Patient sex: M
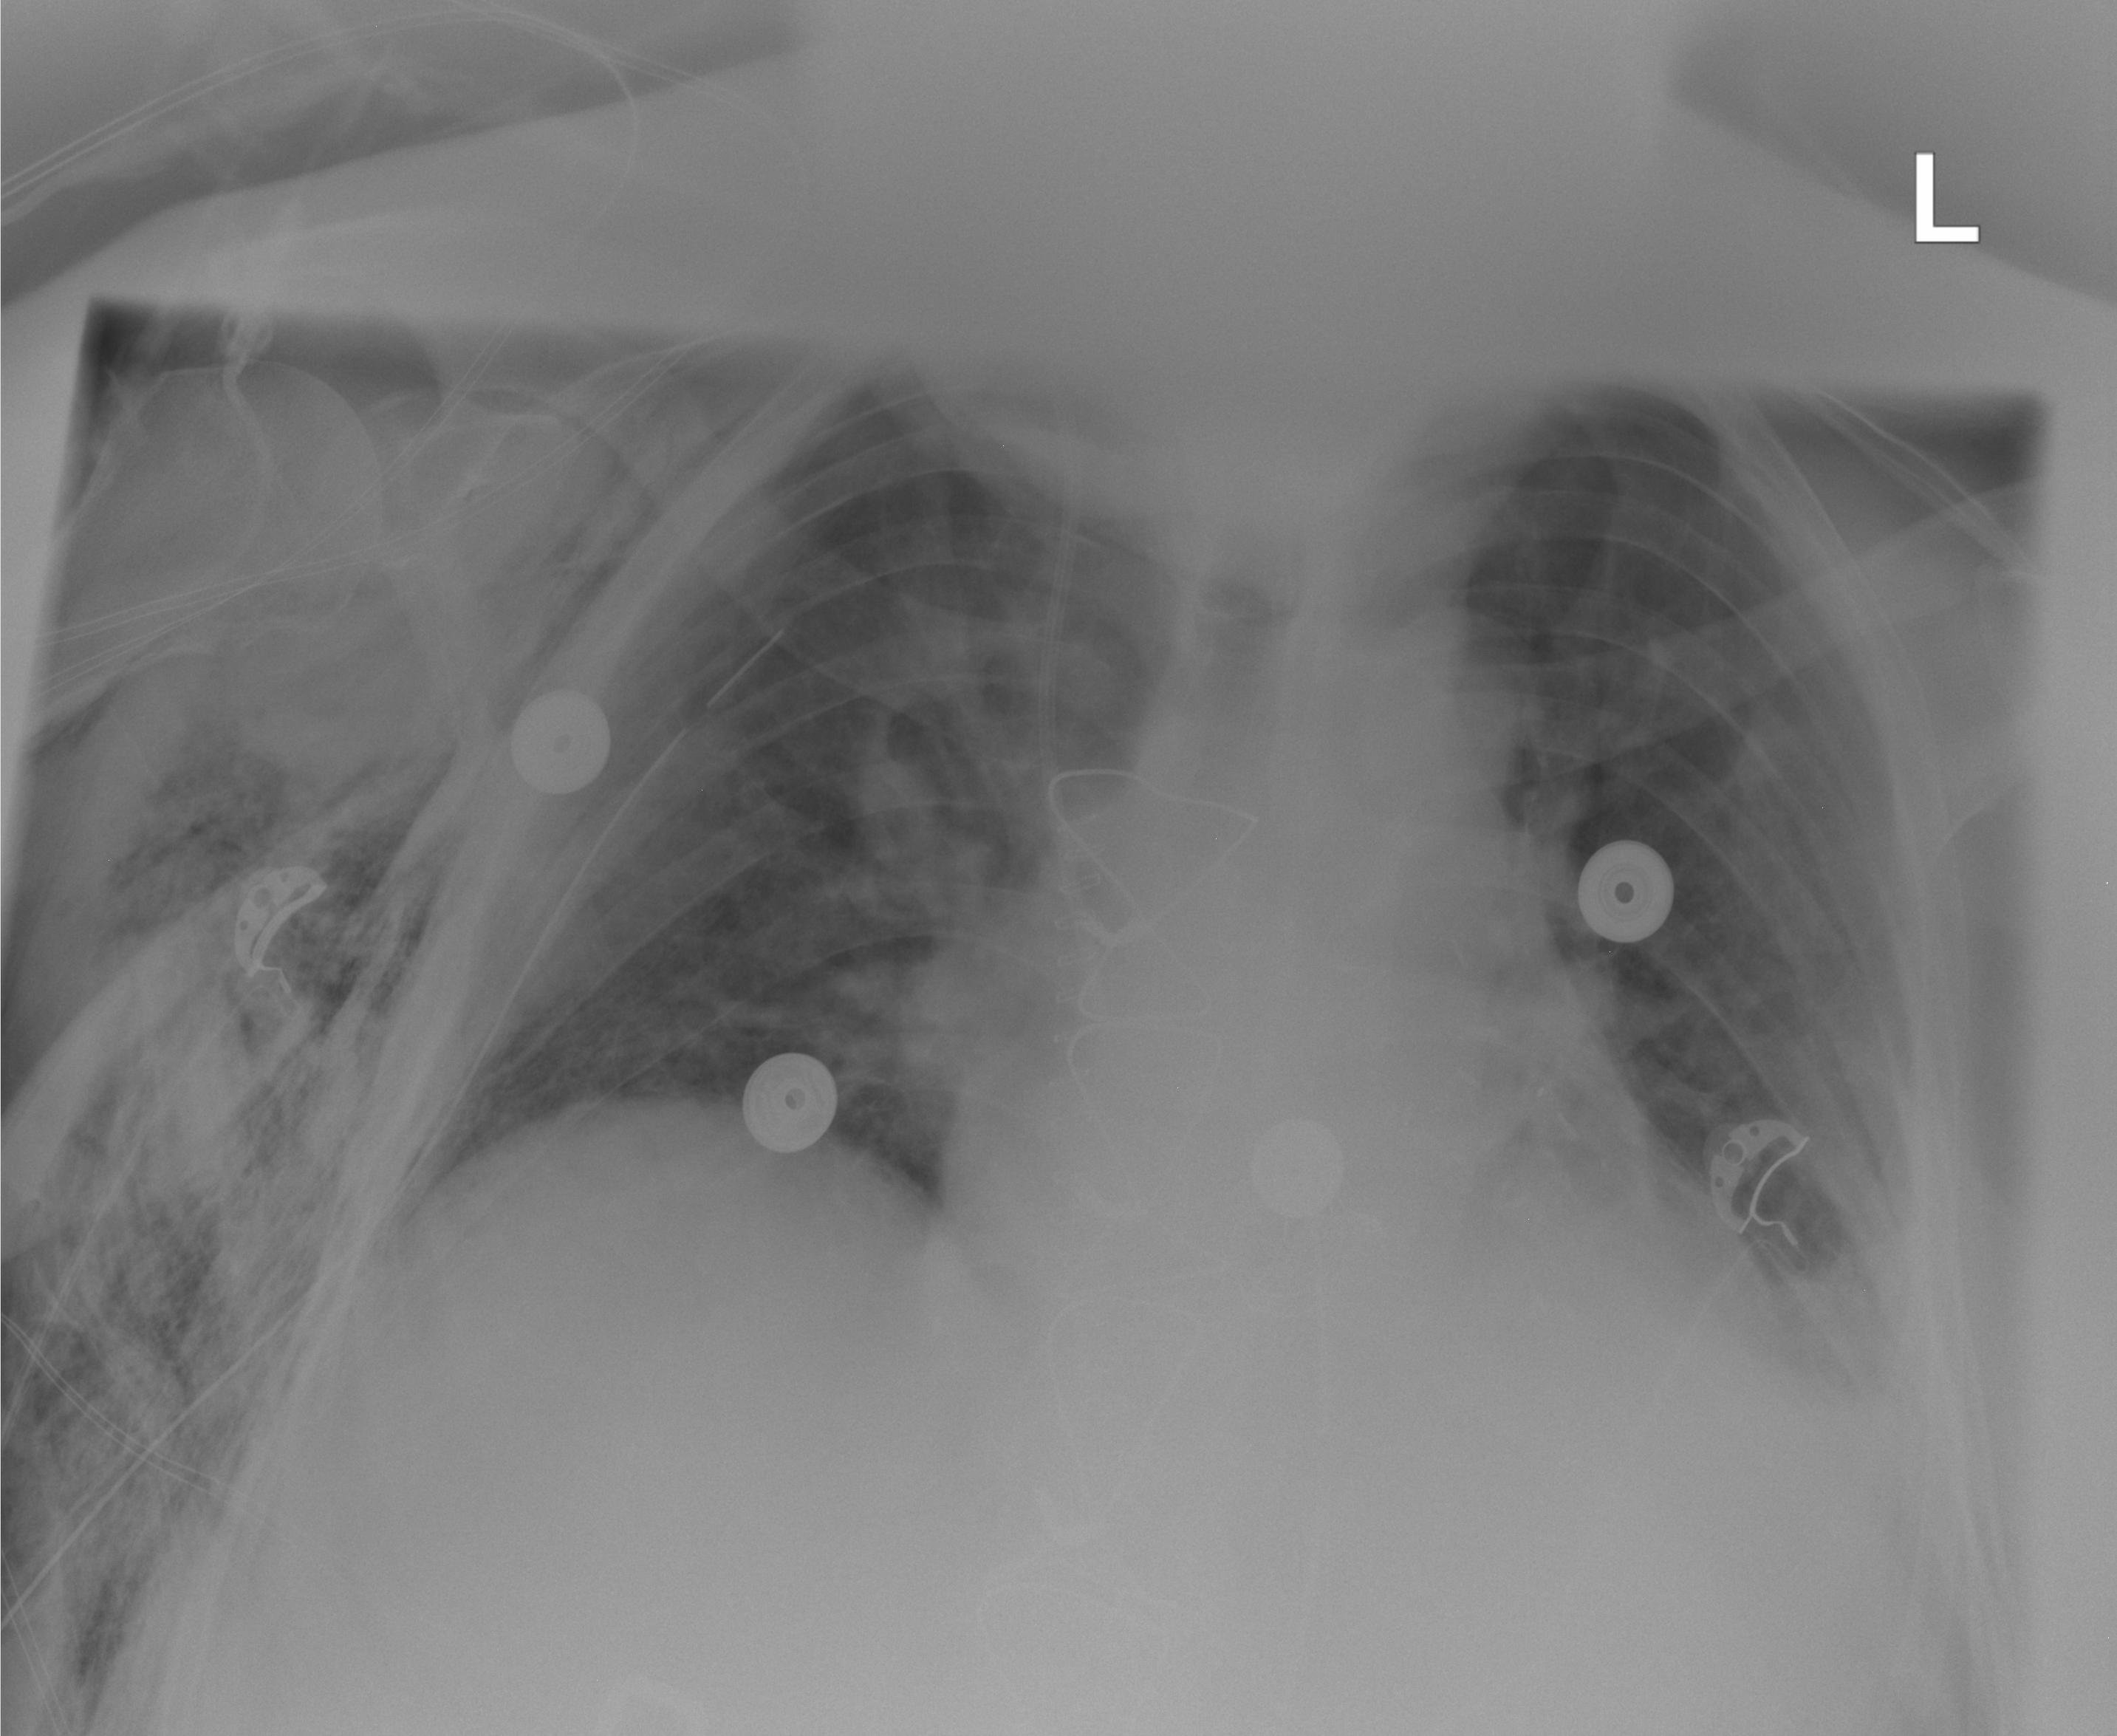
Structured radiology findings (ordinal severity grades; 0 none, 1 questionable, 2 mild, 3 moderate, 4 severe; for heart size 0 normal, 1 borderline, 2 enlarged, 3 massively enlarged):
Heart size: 0
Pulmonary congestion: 0
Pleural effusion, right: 0
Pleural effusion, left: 2
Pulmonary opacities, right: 0
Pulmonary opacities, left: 0
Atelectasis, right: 0
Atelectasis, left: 2